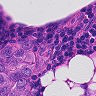
Metastatic tissue present: yes